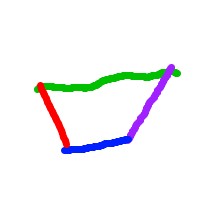
Shape: trapezoid